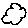
Label: cloud